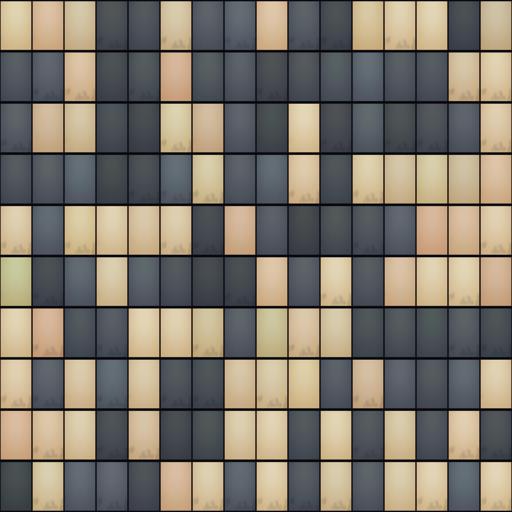
Tags: building facade glass reflective